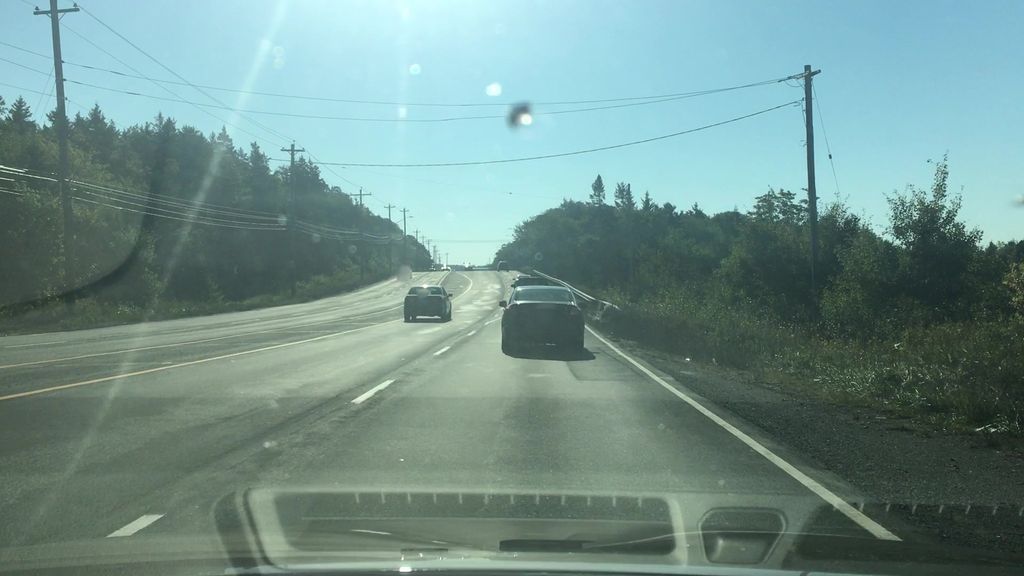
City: halifax